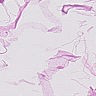
Metastatic tissue present: no